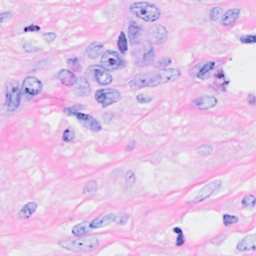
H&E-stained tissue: Breast